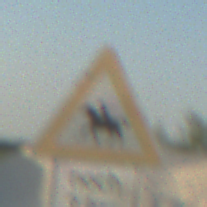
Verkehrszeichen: ReiterRechts
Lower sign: LaengeEinerStrecke4
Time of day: SunriseSunset
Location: Outdoor (Beach)
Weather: Clear
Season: NotSpecified
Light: Natural